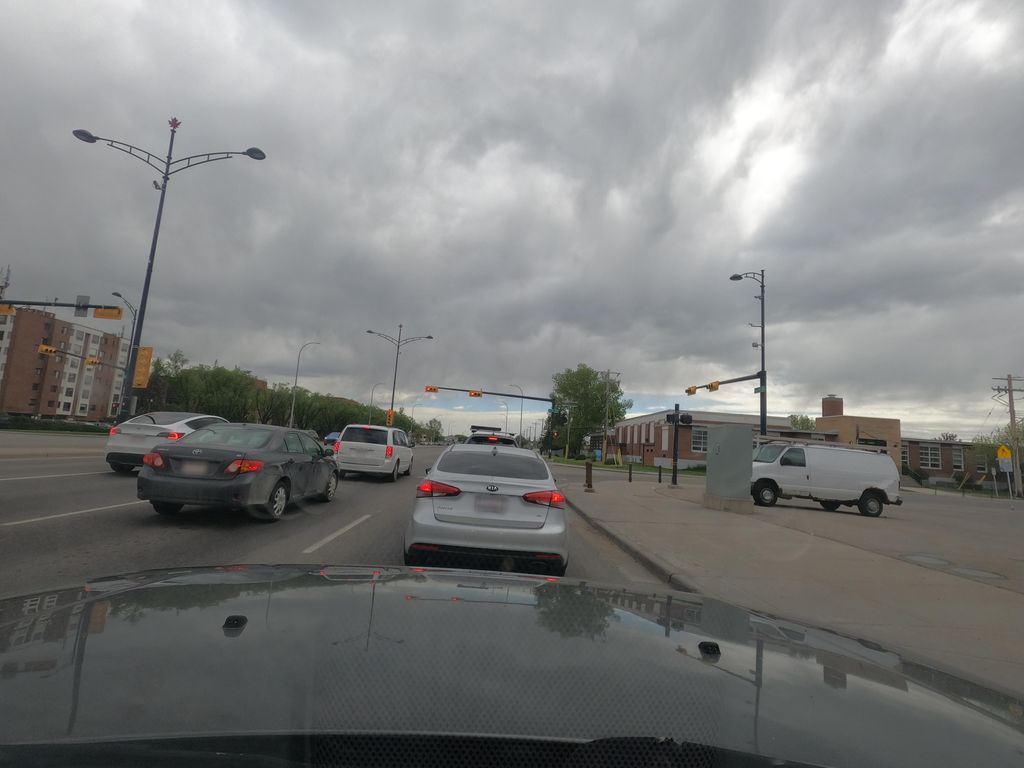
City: calgary